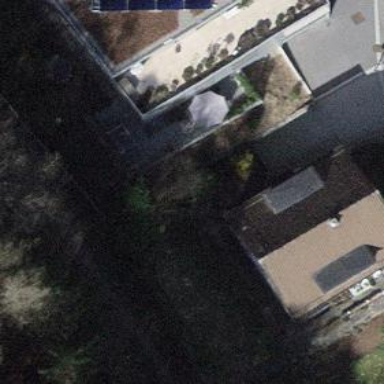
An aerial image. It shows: Residential building.